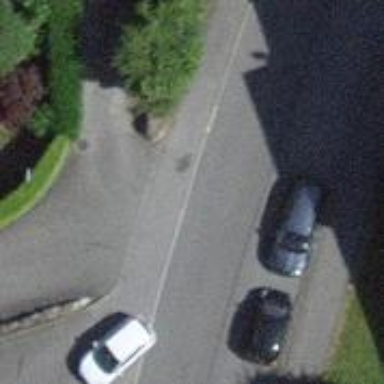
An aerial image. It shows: Unmarked crossing on the road.